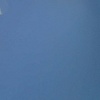
Label: water